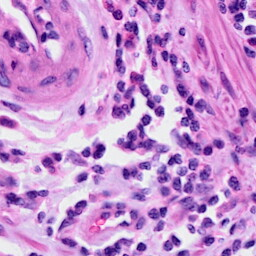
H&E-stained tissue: Cervix